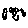
Label: hexagon